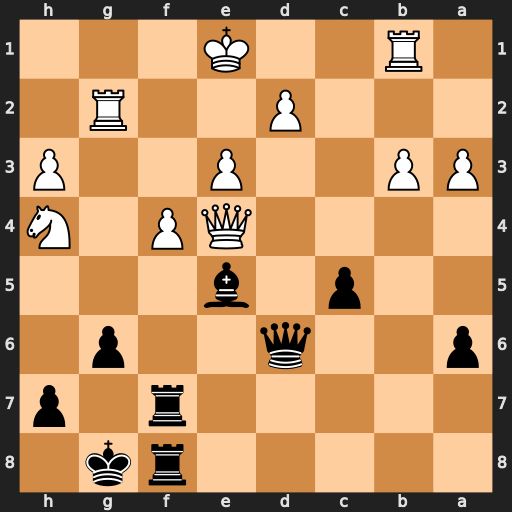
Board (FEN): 5rk1/5r1p/p2q2p1/2p1b3/4QP1N/PP2P2P/3P2R1/1R2K3
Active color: b
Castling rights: -
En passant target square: -
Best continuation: Bxf4 Nxg6 Bg3+ Kd1 hxg6